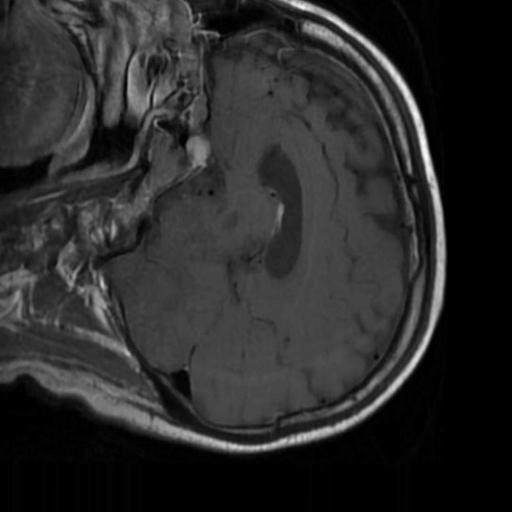
Label: brain_tumor